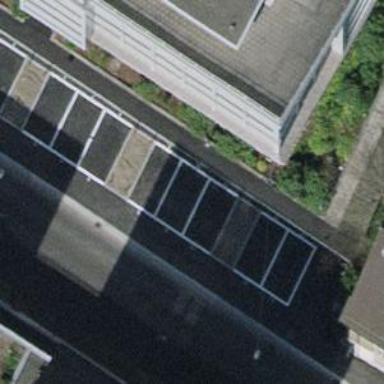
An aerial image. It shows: Street-side parking area.